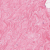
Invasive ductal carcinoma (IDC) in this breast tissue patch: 0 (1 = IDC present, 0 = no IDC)